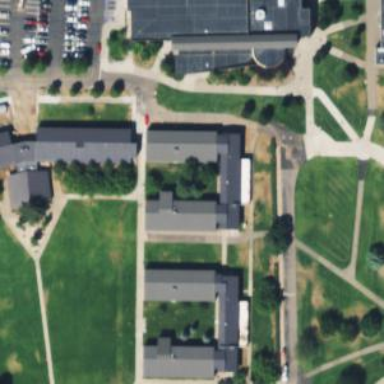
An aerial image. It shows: Dormitory building.